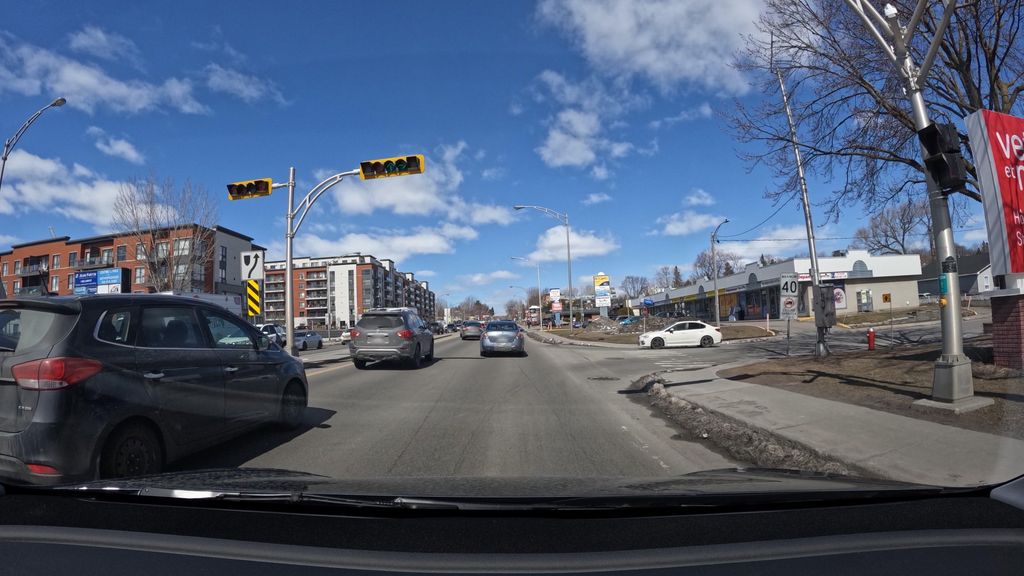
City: montreal